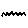
Label: zigzag